You are looking at a signal-to-image encoding: consecutive vibration samples arranged as the rows of a grayscale square. Determine the bearing's health state. Answer with exactly one of: normal, inner_race, outer_race, ball.
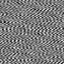
Answer: ball